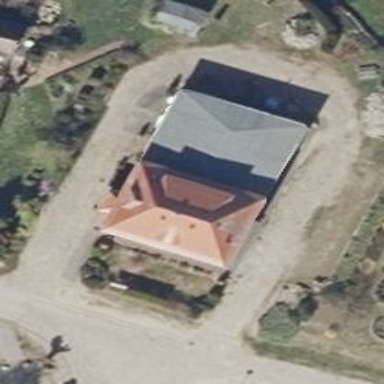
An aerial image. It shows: Guest house for tourism.